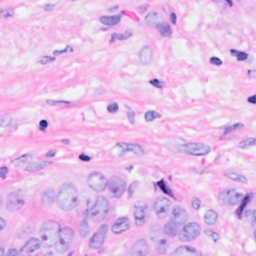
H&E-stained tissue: Breast